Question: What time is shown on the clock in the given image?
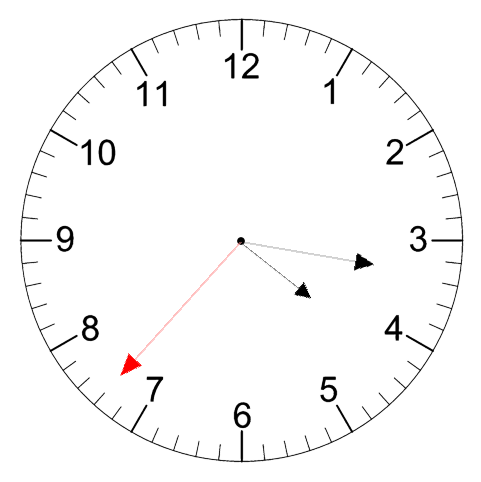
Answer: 04:16:37